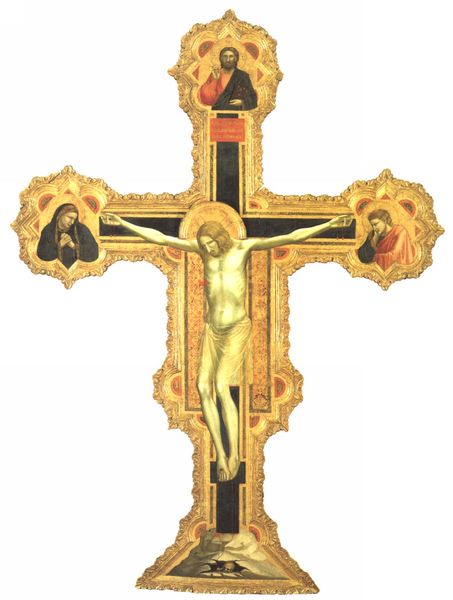
Titel: Kreuz
Künstler: Giotto di Bondone
Institution: Padua, Museo Civico
Schlagwörter: gemälde, gott, mann, nackt, menschen, schwarz, rot, tuch, arm, arme, trauer, kirche, gewand, gold, haare, russland, tafel, nagel, kreuz, text, heiligenschein, christus, jesus, kreuzigung, kruzifix, laib, heilig, maria, magdalena, jesu, christentum, ikone, christi, dreifaltigkeit, prunkvoll, heiliger geist, christu, jeszs